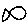
Label: fish